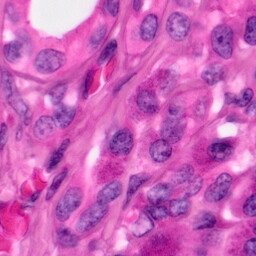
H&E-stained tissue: Pancreatic